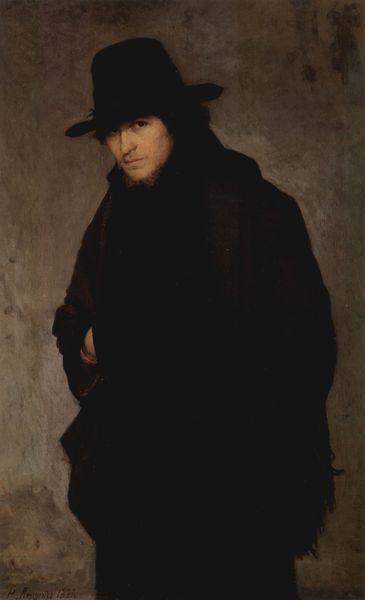
Titel: Der Student
Künstler: Nikolaj Alexandrowitsch Jaroschenko
Standort: Moskva
Institution: Tretjakow-Galerie
Schlagwörter: dunkel, gemälde, hand, kopf, körper, mann, schatten, umhang, braun, brust, frau, grau, haar, hell, hintergrund, hut, mund, nase, schwarz, stirn, vordergrund, blick, schal, malerei, bart, hose, jacke, jung, wand, augen, blass, gesicht, kleidung, mensch, pelz, stehen, stein, trauer, ärmel, bild, bildnis, herr, hände, innenraum, portrait, porträt, signatur, öl, kalt, auge, figur, haare, mantel, pose, stehend, frontal, kinn, kontrast, lippen, schultern, traurig, fell, kopfbedeckung, spanien, düster, winter, ernst, barbe, finster, gris, homme, manteau, melancholie, melancholisch, allein, nachdenklich, kinnbart, kniestück, ziegenbart, hutkrempe, krempe, geheimnisvoll, versteckt, philosoph, geheimnis, blanc, künstler, noir, dreiviertel, scharz, chapeau, denker, anschauen, dunke, junger mann, sombre, bleich, verhüllt, hirte, direkt, unheimlich, main, tief, verschrenkt, amuer, cowboy, statisch, mur, garçon, jeune, misteriös, volumen, mains, schauder, verwegen, misstrauisch, regard, écharpe, barbiche, denkerisch, dfinster, feutre, handversteck, pardessus, pbart, poches, witwer, étudiant, schalt, 1788, roualt, 1974, 1874, rouaul, 1958, suspicieux, espion